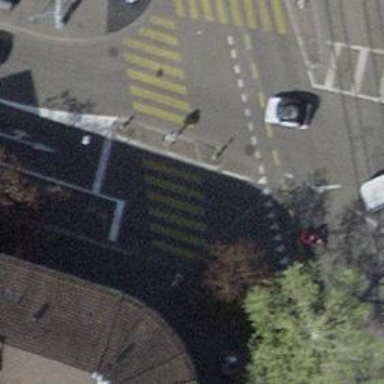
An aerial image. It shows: Crossing with marked island. It has pedestrian traffic signals.